Question: How can I change the highlight setting of Sublime Text 2, so that the text between quotes doesn't get pink like that and almost hurts my eyes?
forgot to mention, this is happening in LaTeX files and I am using theme Monokai (if that matters, not really sure).
Thanks.

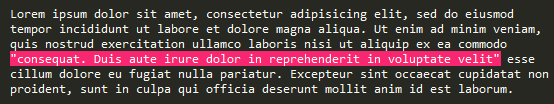
Answer: Figured it was LaTeX, but wanted to make sure. So, there are 2 possible fixes for this.
The first is to define quotes properly. That is, using '"' renders incorrectly. I'll be honest, I didn't know about that until I came across the following post (<URL>. I think this would be the correct thing to do.
The second method is to modify the tmLanguage file. The following scope is being applied to that string 'invalid.illegal.string.quoted.double.latex'. You can remove the associated pattern from the tmLanguage file, and it should stop that highlight from occurring. If you want to take this route, let me know and I can provide some additional instructions on how to do it.